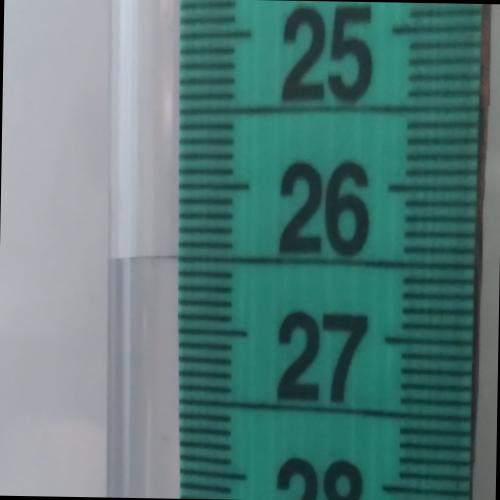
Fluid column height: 26.5 cm